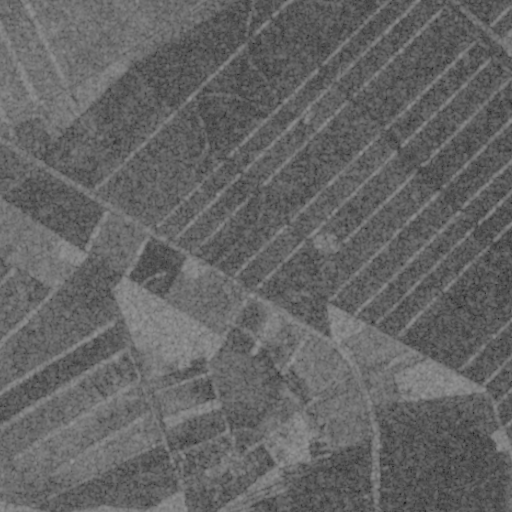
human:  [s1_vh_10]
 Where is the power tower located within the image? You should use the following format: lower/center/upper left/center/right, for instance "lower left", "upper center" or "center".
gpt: The power tower is located in the upper left of the image.
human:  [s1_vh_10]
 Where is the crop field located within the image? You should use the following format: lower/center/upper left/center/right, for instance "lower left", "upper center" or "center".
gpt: There is no crop field in the image.

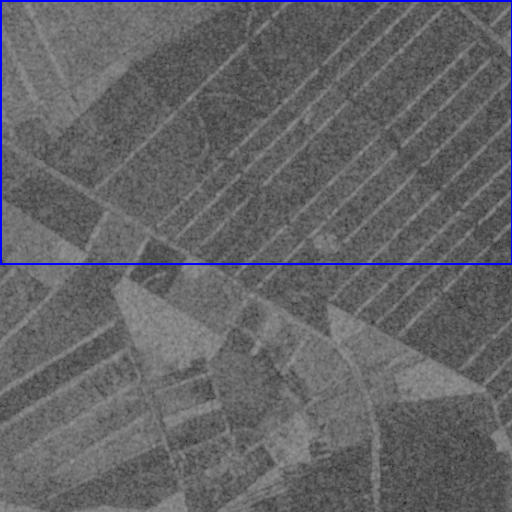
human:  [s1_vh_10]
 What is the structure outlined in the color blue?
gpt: The structure outlined in blue is a crop field.
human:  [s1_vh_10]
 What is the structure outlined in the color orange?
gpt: There is no orange outline.